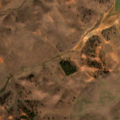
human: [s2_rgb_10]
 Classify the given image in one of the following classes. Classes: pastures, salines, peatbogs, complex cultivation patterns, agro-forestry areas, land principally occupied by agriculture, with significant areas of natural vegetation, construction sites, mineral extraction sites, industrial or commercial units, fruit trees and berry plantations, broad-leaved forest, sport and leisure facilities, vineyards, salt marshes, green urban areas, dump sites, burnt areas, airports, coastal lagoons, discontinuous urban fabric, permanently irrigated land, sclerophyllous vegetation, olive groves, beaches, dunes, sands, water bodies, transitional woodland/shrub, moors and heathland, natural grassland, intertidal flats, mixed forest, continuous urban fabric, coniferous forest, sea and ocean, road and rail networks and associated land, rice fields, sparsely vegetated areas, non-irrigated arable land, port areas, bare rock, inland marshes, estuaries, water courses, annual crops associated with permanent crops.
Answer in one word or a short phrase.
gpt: non-irrigated arable land, permanently irrigated land, agro-forestry areas, transitional woodland/shrub, water bodies